Question: I cannot for the life of me get the returned value from a search in NetSuite. When I use the debugger I can see the value, but I cannot access it.
'''
var columns = new nlobjSearchColumn('custentity_employeenumber', null, 'max');
var results = new nlapiSearchRecord('employee', null, filters, columns);
var result = results[0].getValue('custentity_employeenumber');
'''
Every time the debugger shows the result variable as null...I don't get it. I can see the value in the debugger...

I really just need the <PHONE>...or am I building the search wrong?
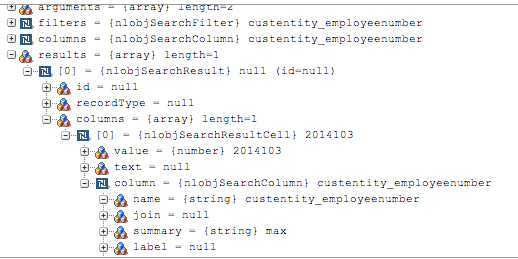
Answer: When you put a summary on a search column, you must specify the summary when you retrieve the value as well. So, because you have:
'''
new nlobjSearchColumn('custentity_employeenumber', null, 'max');
'''
you must retrieve the value with:
'''
results[0].getValue('custentity_employeenumber', null, 'max');
'''